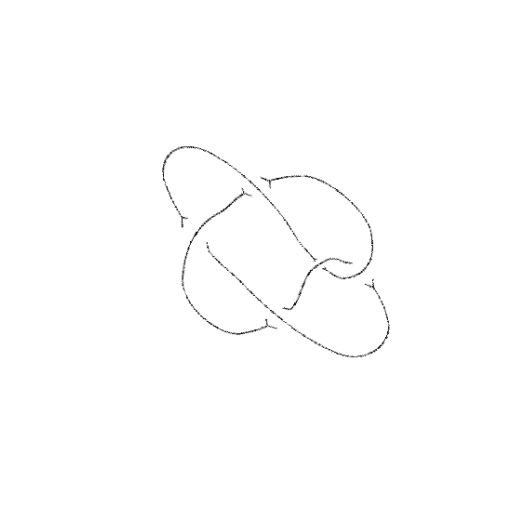
Crossing number: 5